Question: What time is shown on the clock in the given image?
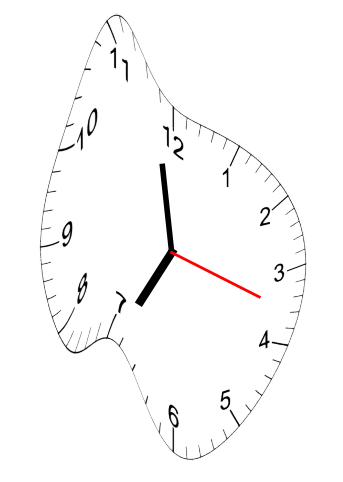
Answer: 06:58:18